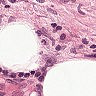
Metastatic tissue present: no